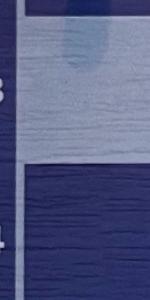
Label: Empty